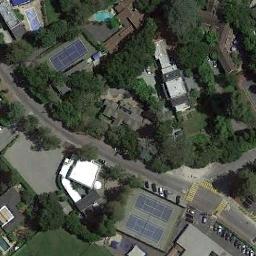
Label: tennis_court